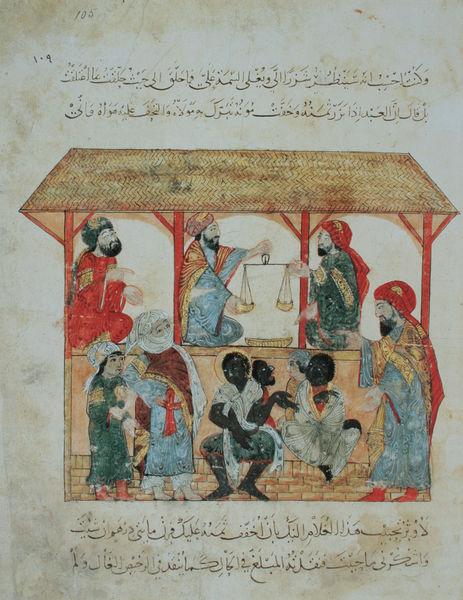
Titel: Sklavenmarkt
Standort: Paris
Institution: Bibliothèque Nationale.
Schlagwörter: blau, hand, kopf, mann, umhang, frauen, gelb, grün, menschen, sitzen, braun, bunt, frau, grau, kleider, köpfe, männer, orange, pfeiler, reden, schwarz, skizze, straße, stützen, säulen, weiss, zeichnung, dach, gebäude, gürtel, haus, rot, schleier, tuch, beige, leute, malerei, muster, bart, bärte, gericht, böse, gesicht, kleidung, mensch, schale, schüssel, stehen, steine, bild, hände, porträt, häuser, hütte, gewand, gold, mantel, tücher, gewänder, händler, kind, blatt, handel, kinder, schalen, hellblau, kopfbedeckung, farbig, schrift, papier, pflaster, farbe, vergilbt, linien, weis, markt, figuren, kopftuch, korb, balken, schriftzeichen, foto, neger, schwarze, waage, wage, buch, scheune, kreuz, orient, asien, druck, seite, illustration, text, buchstaben, asiatisch, kiosk, herrscher, buchseite, china, pergament, arabisch, afrikaner, schwarzer, sklave, mittelalter, diskussion, kaufen, heilige, verkaufen, verschleiert, turban, stockwerke, arabien, islam, sklaven, handschrift, araber, turbane, wiegen, ägypten, gebälk, ebenen, lehre, vermummt, urteil, handeln, bude, buchmalerei, kaftan, mohren, morgenland, persisch, kultur, messen, isalm, waagschale, illumination, la tour, abwiegen, negerin, sklaverei, angeklagter, rturban, tausch, autoritäten, unsicherheiten, ##bart, händle, 105